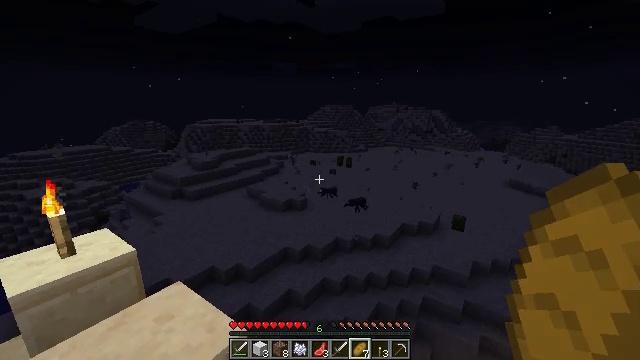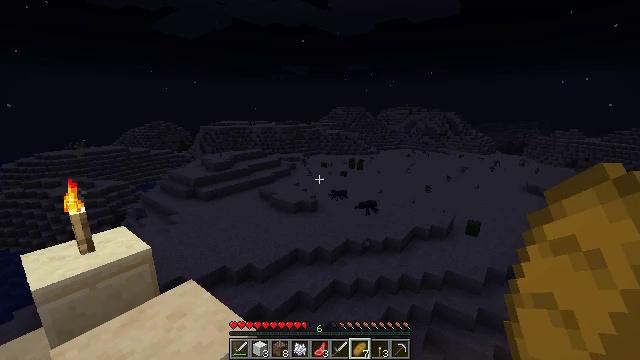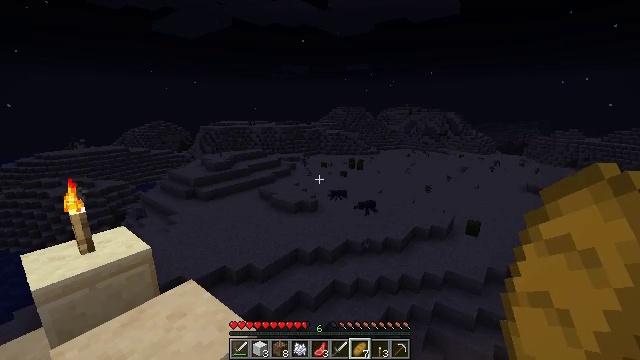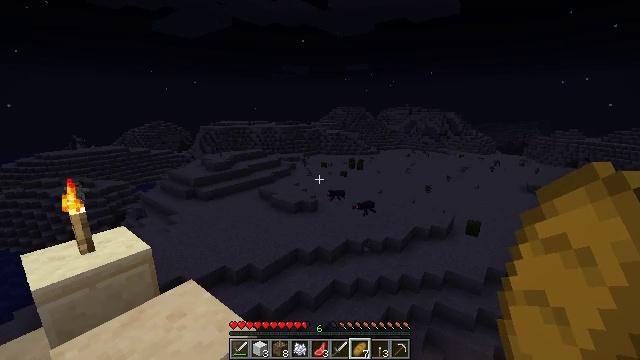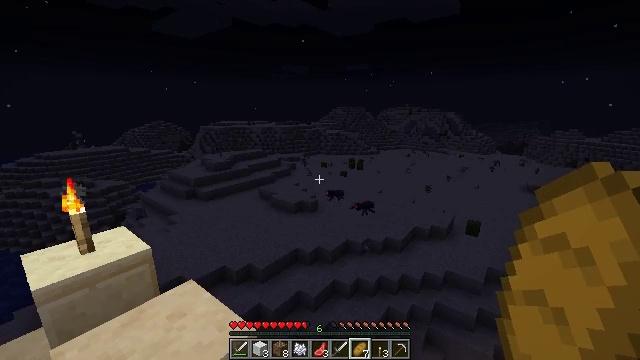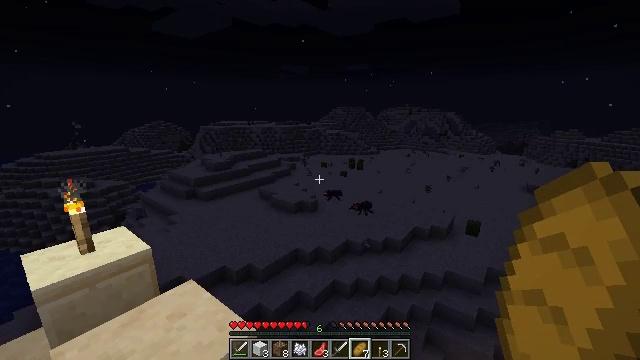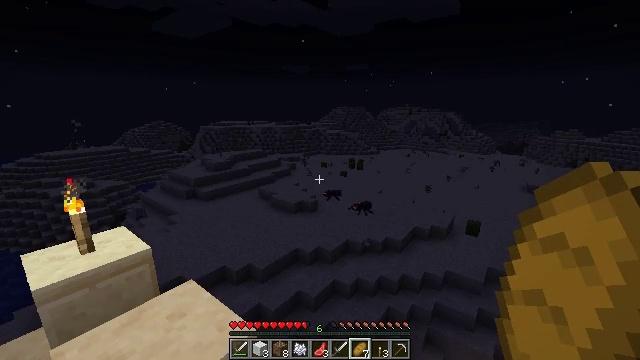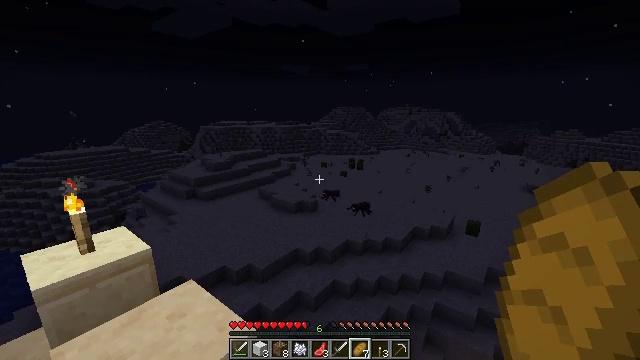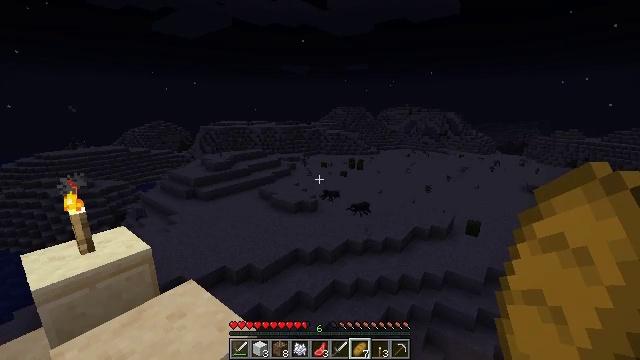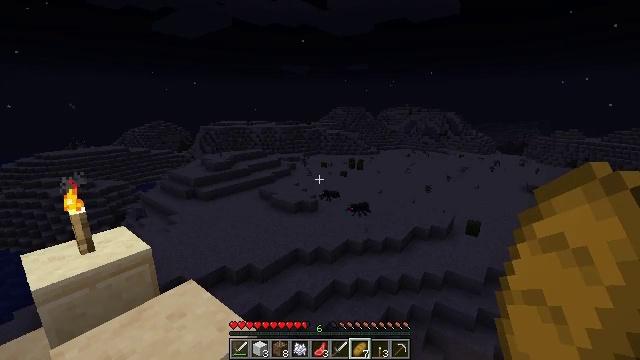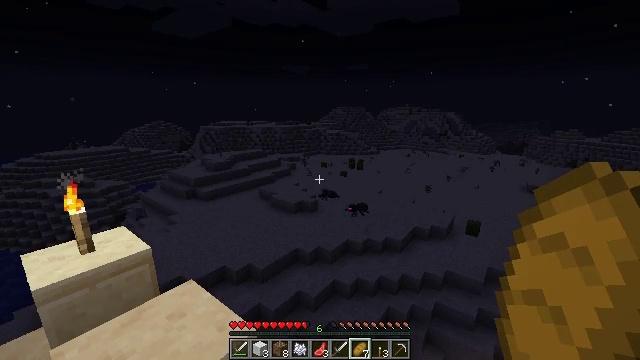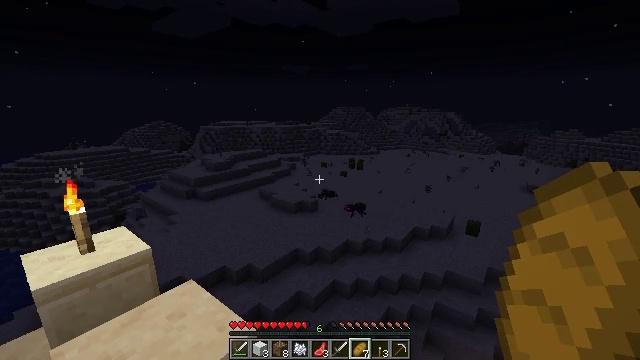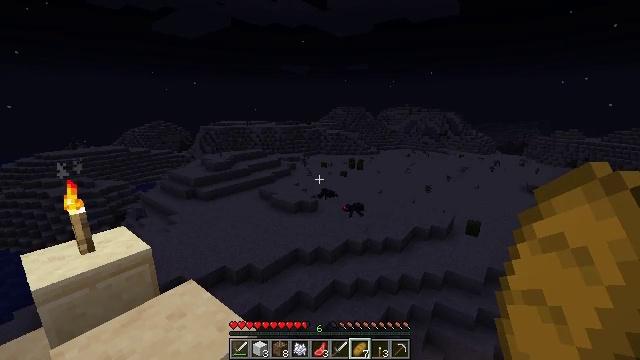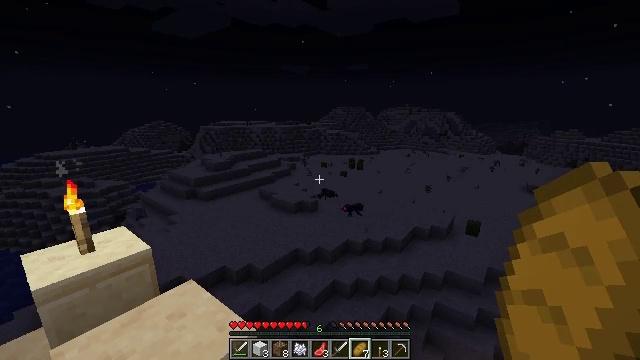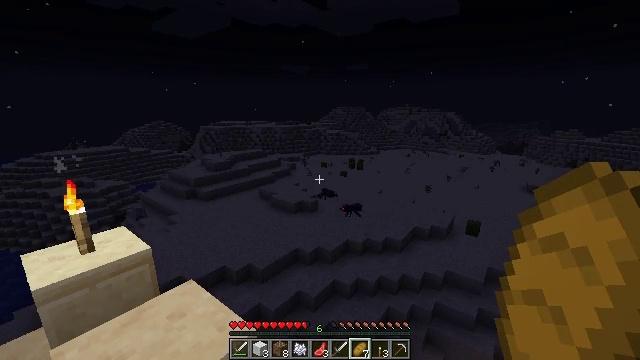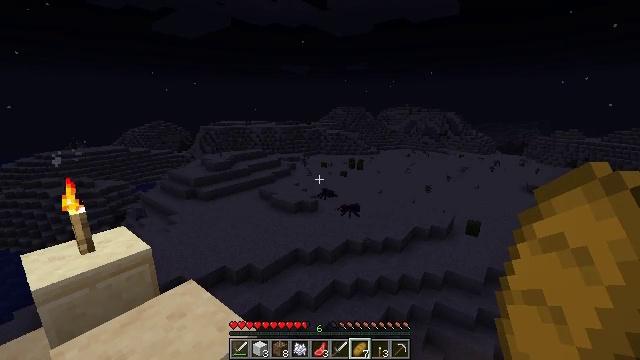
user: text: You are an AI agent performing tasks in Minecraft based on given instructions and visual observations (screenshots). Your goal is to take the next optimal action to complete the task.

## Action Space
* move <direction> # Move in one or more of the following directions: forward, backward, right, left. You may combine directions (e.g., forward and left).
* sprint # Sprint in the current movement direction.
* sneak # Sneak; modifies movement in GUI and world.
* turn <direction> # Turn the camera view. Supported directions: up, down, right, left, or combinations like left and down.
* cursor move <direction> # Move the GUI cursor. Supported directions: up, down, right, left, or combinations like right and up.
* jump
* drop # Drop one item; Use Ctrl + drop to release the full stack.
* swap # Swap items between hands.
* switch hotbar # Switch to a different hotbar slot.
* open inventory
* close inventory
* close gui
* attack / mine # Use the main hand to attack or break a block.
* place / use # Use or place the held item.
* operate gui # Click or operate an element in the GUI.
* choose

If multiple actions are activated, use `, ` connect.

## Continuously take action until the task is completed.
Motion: motion action
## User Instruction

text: Gather the green bed.
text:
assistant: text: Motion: turn left
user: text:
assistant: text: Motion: no_op
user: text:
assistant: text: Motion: no_op
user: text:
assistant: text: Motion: no_op
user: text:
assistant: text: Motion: no_op
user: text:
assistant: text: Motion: no_op
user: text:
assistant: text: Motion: no_op
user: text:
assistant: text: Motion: no_op
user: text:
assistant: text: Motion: no_op
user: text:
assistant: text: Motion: no_op
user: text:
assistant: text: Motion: no_op
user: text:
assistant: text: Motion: no_op
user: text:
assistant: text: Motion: no_op
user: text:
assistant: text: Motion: no_op
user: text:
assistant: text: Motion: no_op
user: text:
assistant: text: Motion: no_op
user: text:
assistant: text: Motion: no_op
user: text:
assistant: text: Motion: no_op
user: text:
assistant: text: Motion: no_op
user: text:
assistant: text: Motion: no_op
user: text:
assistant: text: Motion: no_op
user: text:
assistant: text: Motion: no_op
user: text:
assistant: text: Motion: turn right
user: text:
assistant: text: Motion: turn right
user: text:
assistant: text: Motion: turn right
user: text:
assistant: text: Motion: turn right
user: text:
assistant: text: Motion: turn right
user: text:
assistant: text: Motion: no_op
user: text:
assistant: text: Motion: no_op
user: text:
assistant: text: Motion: no_op